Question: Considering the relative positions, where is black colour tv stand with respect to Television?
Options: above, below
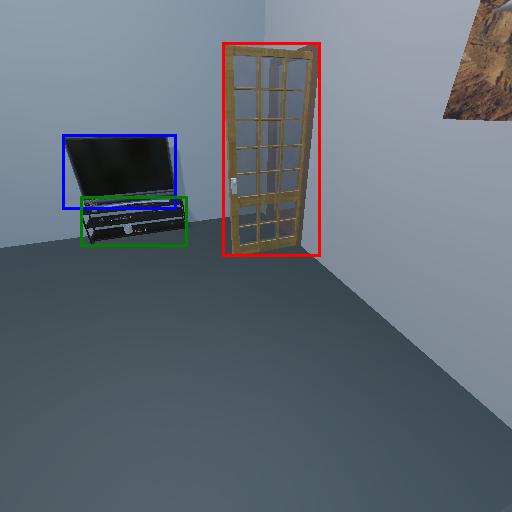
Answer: above